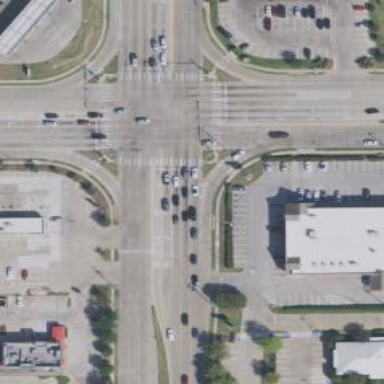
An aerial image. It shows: Crossing road.